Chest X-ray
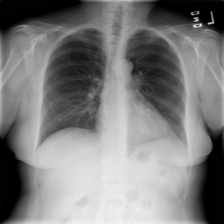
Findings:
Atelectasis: negative
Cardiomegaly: positive
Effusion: negative
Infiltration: negative
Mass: negative
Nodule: negative
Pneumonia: negative
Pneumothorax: negative
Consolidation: negative
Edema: negative
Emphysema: negative
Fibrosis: negative
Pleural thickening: negative
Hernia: negative